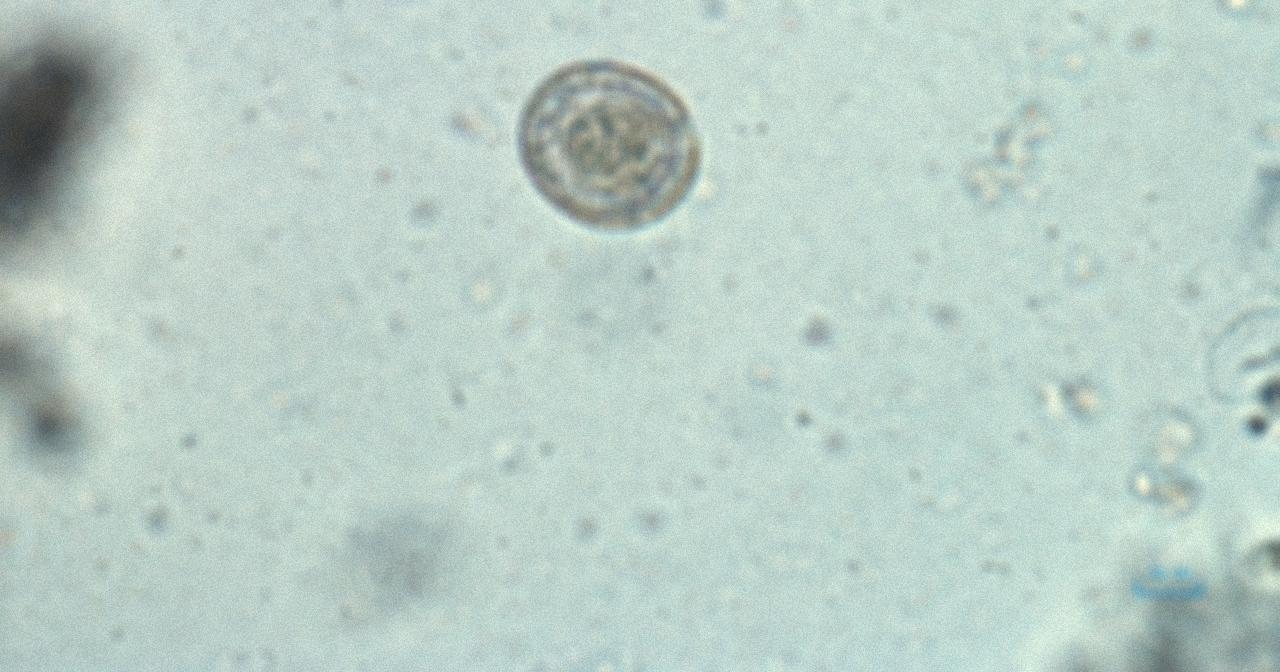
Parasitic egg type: Hymenolepis nana